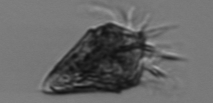
Label: Strombidium_wulffi